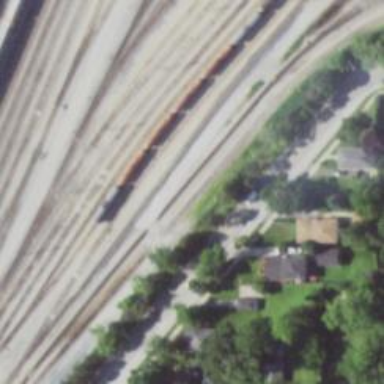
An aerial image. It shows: Railway yard.